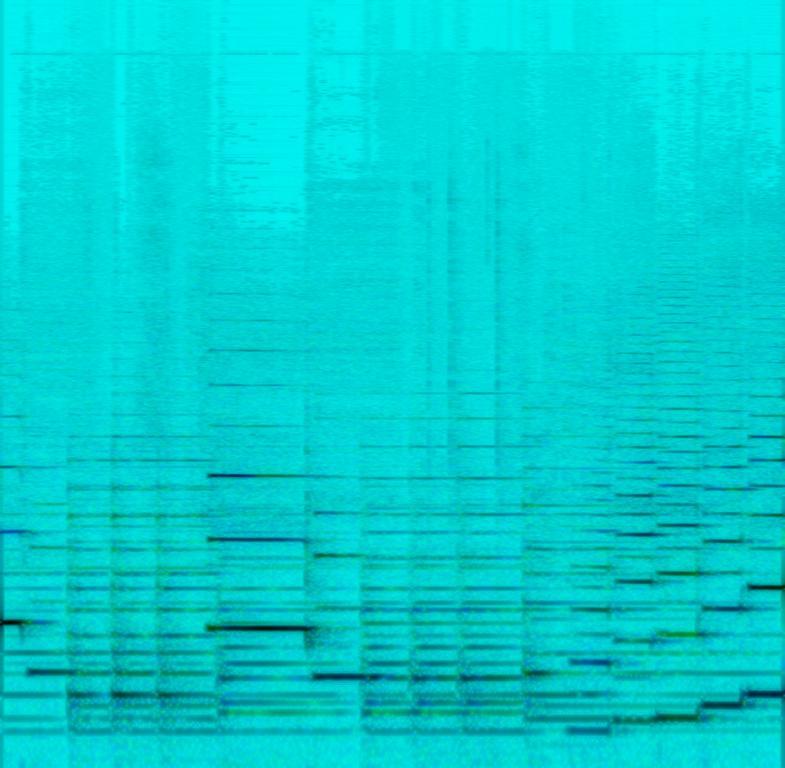
Here we have a gentle and soothing instrumental piece on the piano and clarinet. The pianist plays an accompaniment to the lead melody of the clarinet - which feels like a relaxing afternoon at the beach. This is a live recording.